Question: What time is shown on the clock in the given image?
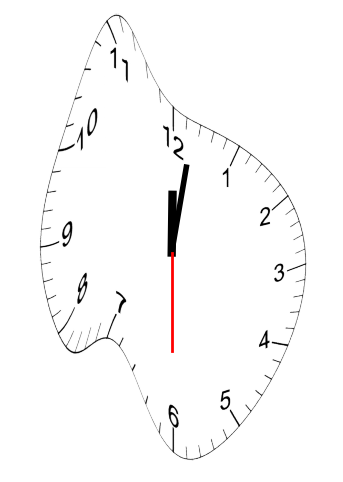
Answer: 12:01:30